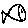
Label: fish